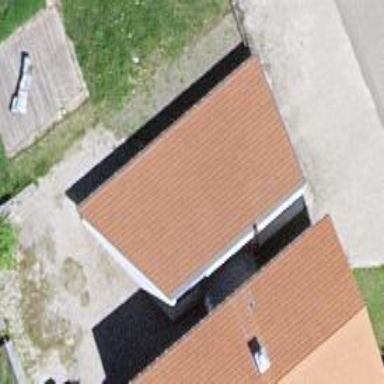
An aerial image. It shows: View of roof of building.